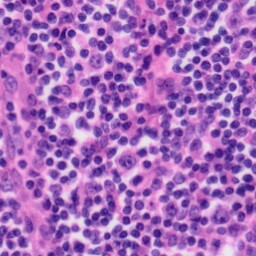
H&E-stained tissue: Tonsil